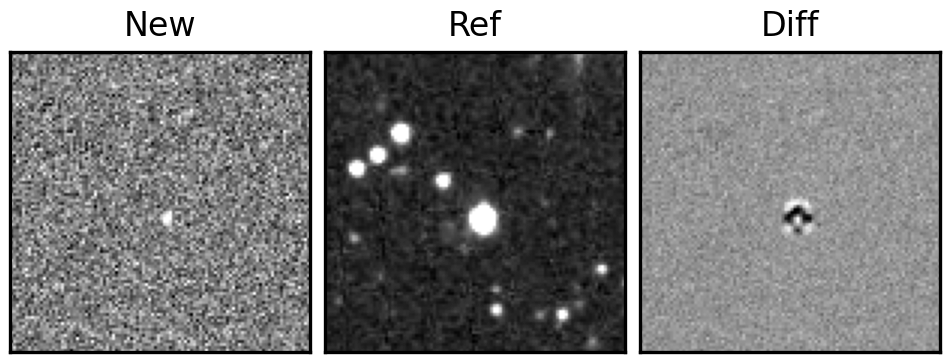
Label: bogus